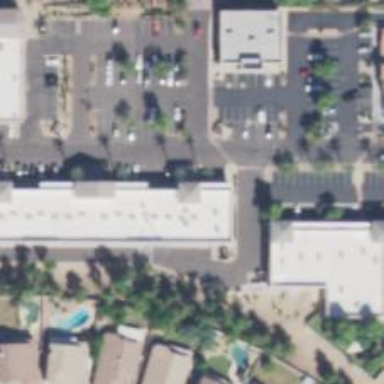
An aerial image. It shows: Pharmacy providing healthcare services.